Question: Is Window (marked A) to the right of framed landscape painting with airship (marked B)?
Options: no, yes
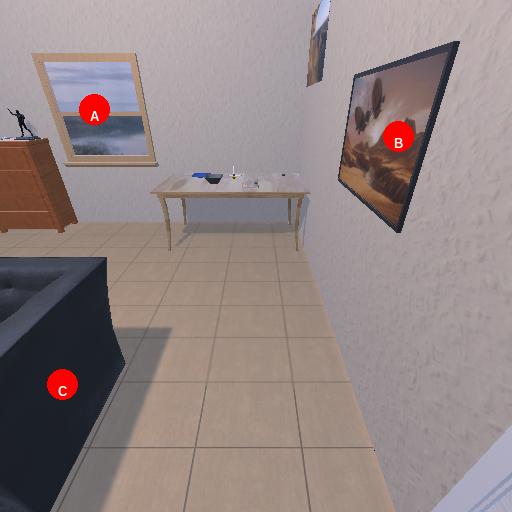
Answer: no